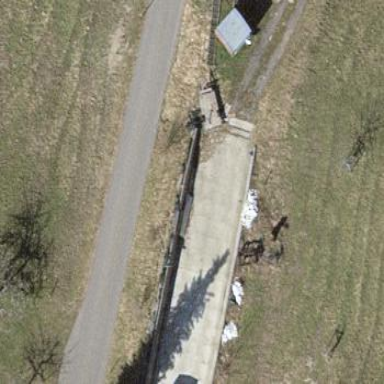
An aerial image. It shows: Bunker silo.